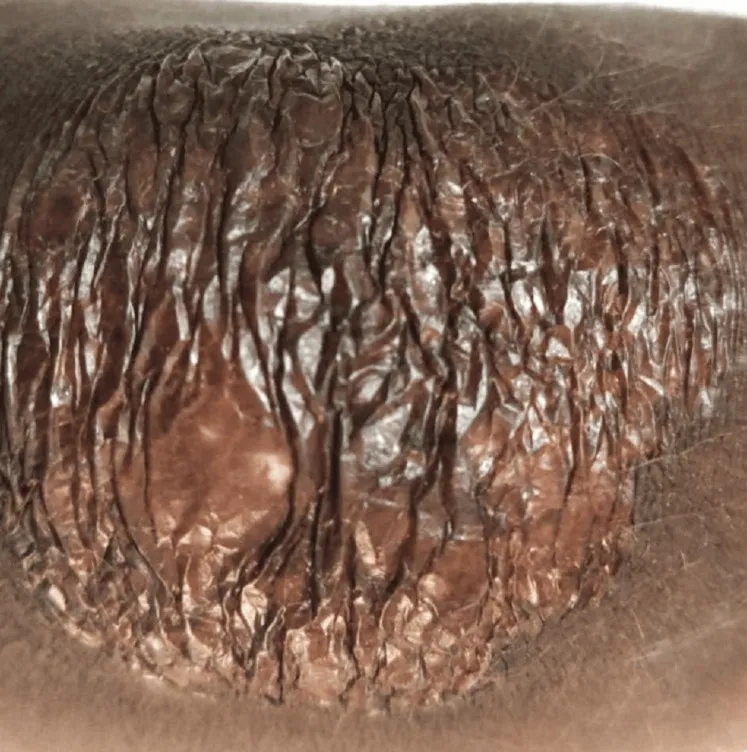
Healing skin tuberculous lesion in the patient post 45 days of the antituberculosis treatment.
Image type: medical_photograph (skin_photograph)